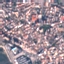
Label: Residential